Question: I am using visual studio for C++ and I have forked a repo and during building,git tracked this huge file of 101MB which resides in src/.vs/v15/ipch
Now the problem is I cannot push any of my changes to the origin as GitHub's size limit is 100MB.
I committed 4-5 changes after this and cannot push a single of them to the origin.
Following is the error i get in bash:
remote: error :GH001:

I tried doing this :
'''
git --rm cached <file>
'''
This deleted my files from index but I still have to push those changes.
How can I deal with this issue?
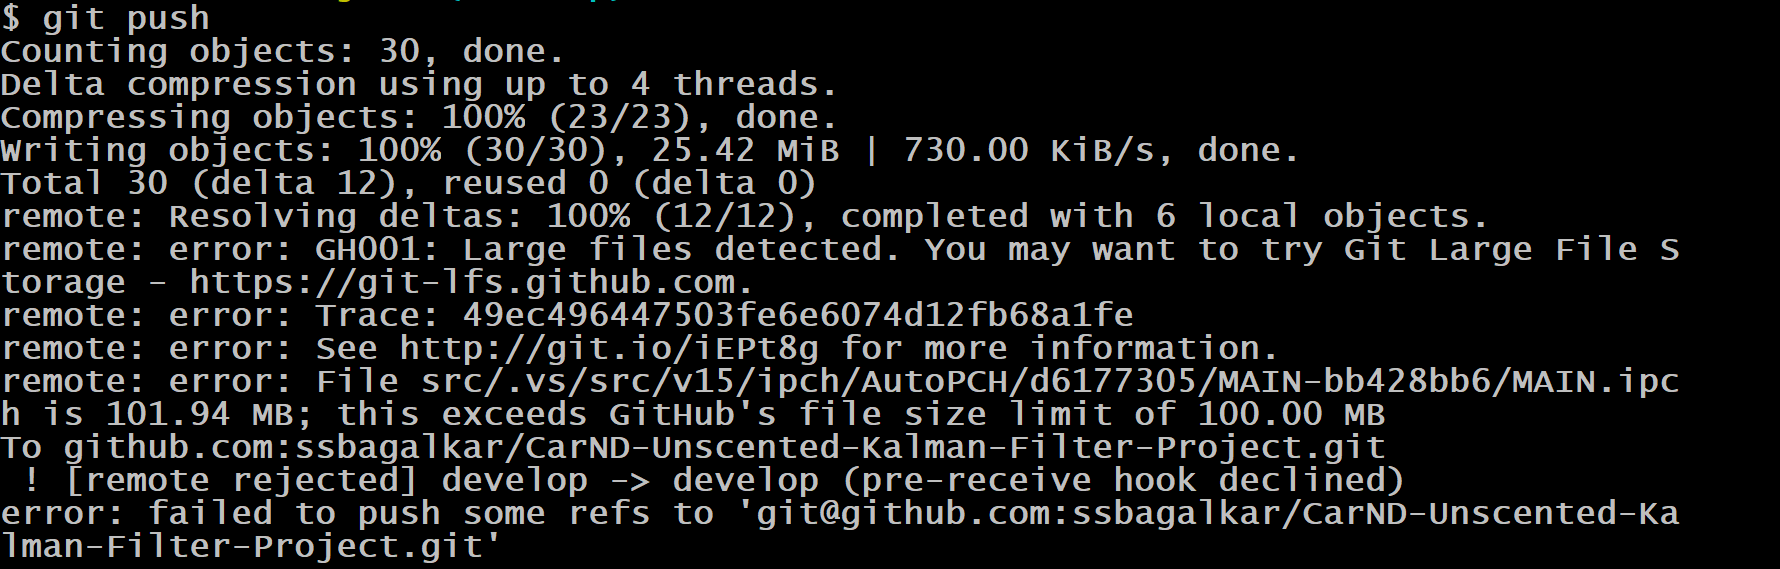
Answer: > Is there a way to go make n commits and undo tracking of .vs code when I changed it?
You can try <URL> in order to clean your local repo of that big file, but it applies only on a bare repo.
For you current local (non-bare) repo, you can follow "<URL>" and remove that one specific file from all your past commits.
'''
git filter-branch --force --index-filter 'git rm --cached --ignore-unmatch PATH-TO-YOUR-FILE-WITH-SENSITIVE-DATA' --prune-empty --tag-name-filter cat -- --all
'''
But actually, you should remove the .vs folder itself: see "<URL>"
'''
git filter-branch --tree-filter 'rm -rf src/.vs' --prune-empty HEAD
git for-each-ref --format="%(refname)" refs/original/ | xargs -n 1 git update-ref -d
echo .vs/ >> .gitignore
git add .gitignore
git commit -m 'Removing src/.vs from git history'
git gc
git push origin master --force
'''